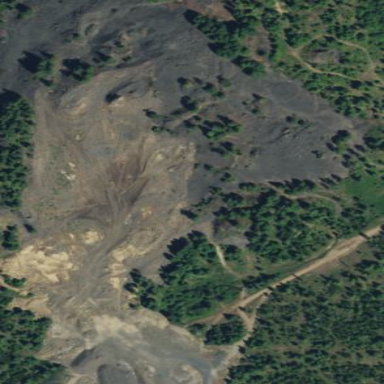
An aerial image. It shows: Quarry area.